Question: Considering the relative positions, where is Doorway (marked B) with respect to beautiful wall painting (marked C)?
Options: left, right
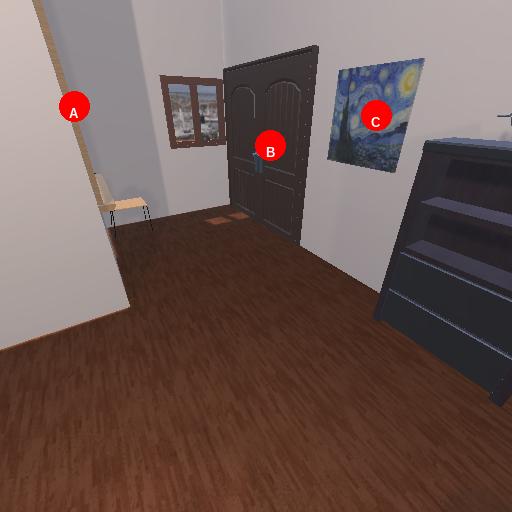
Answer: left